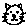
Label: cat